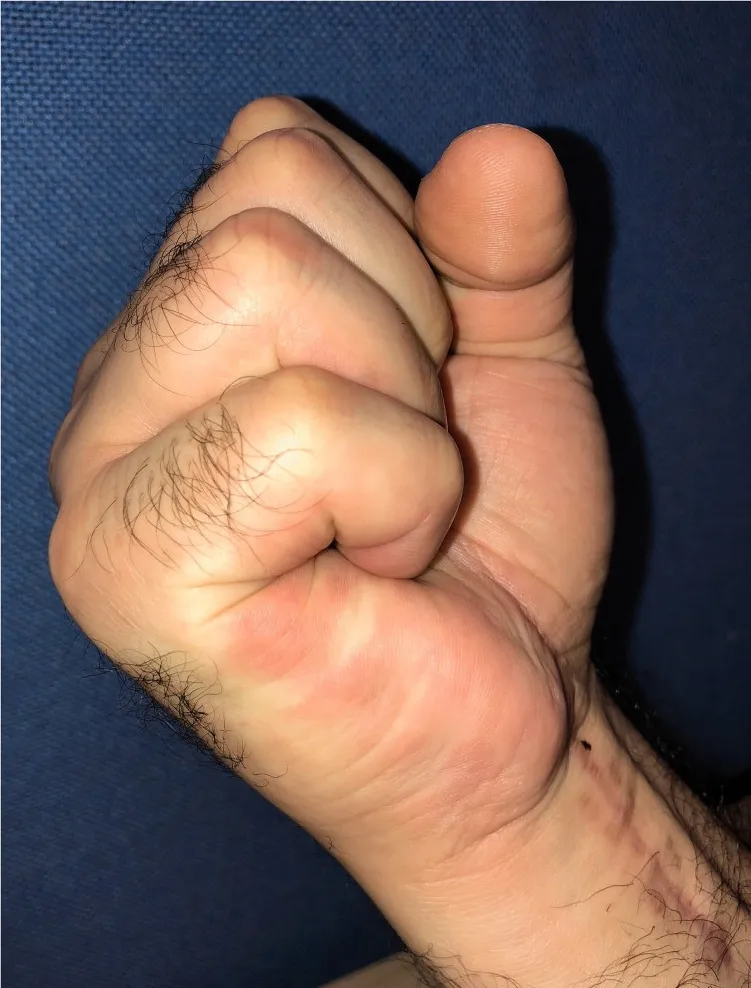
Full range of movement at three months.
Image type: medical_photograph (other_medical_photograph)